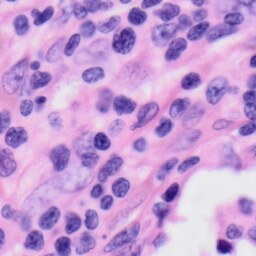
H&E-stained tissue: Skin